Aerial crown-view tile of a tropical tree (Barro Colorado Island, Panama), acquired 20241014:
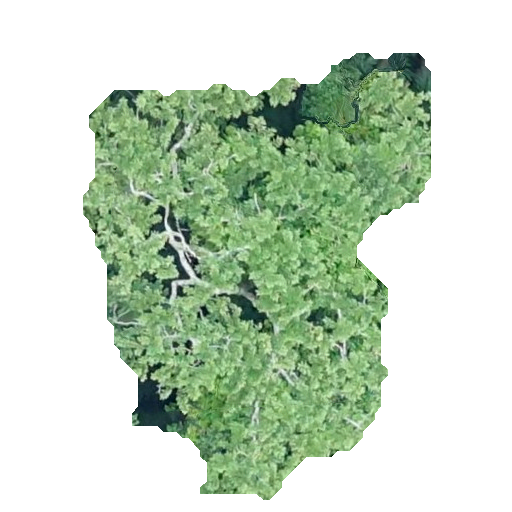
Species: Trichilia tuberculata
GBIF accepted scientific name: Trichilia tuberculata
Crown area: 166.655 m²